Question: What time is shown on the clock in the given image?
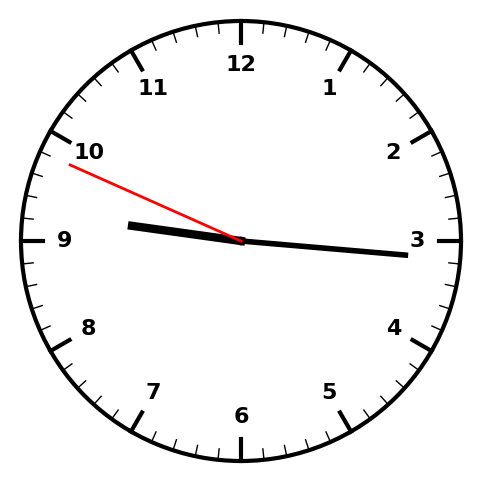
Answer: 09:15:49